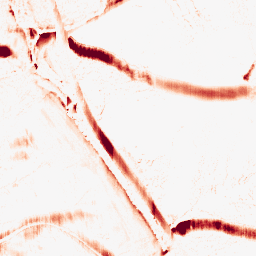
Category: morphological
Decomposition family: morphological_ellipse
Decomposition parameters: operation: opening
width: 20
height: 5
Upsampling method: quadratic
Upsampling parameters: scale: 4
Upsampling scale: 4